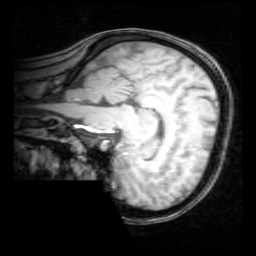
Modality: T1w
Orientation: sagittal
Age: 21
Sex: female
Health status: healthy
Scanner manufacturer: philips
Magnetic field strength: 3 T
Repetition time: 0.012 s
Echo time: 0.0037 s